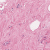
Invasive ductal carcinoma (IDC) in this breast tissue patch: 0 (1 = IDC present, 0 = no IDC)